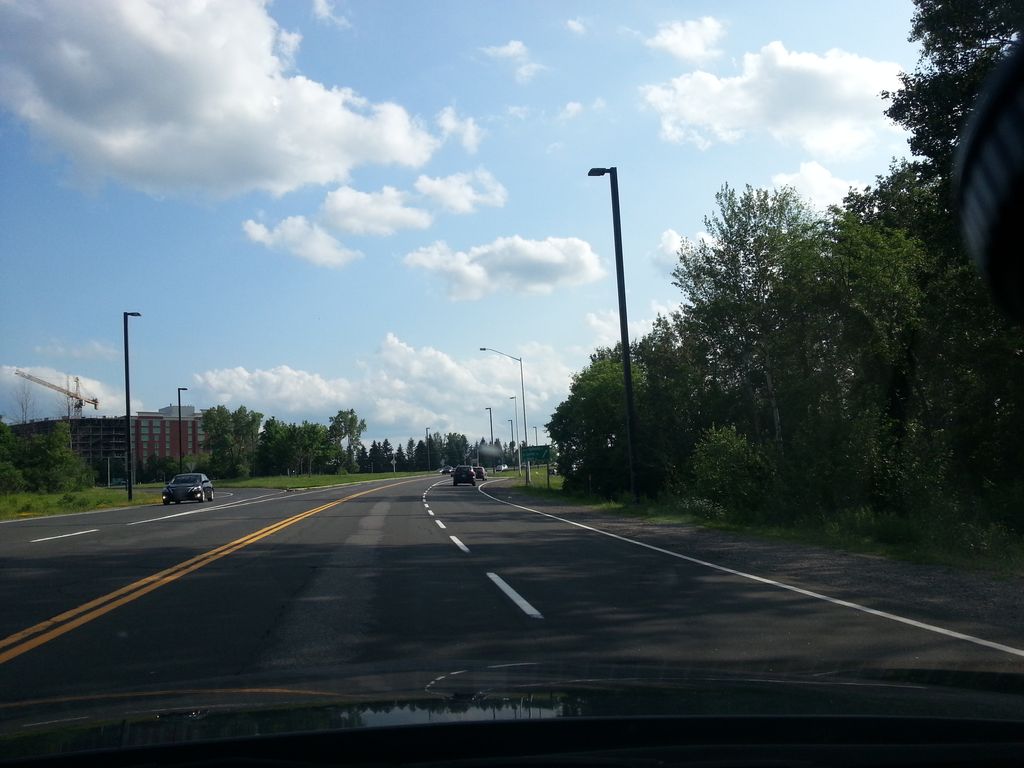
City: ottawa-gatineau